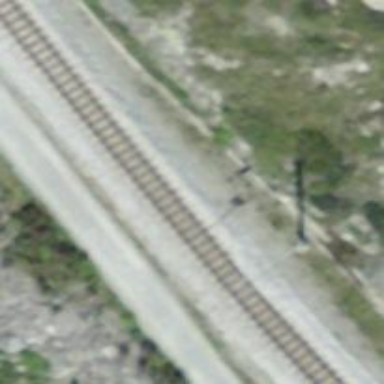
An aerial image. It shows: Narrow-gauge railway track with electrified contact line. The railway has one track.